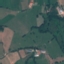
Label: Pasture